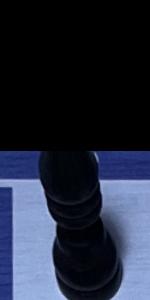
Label: Bishop_Black